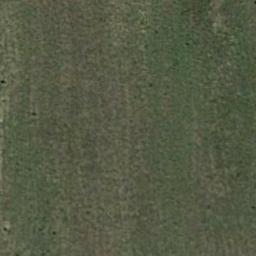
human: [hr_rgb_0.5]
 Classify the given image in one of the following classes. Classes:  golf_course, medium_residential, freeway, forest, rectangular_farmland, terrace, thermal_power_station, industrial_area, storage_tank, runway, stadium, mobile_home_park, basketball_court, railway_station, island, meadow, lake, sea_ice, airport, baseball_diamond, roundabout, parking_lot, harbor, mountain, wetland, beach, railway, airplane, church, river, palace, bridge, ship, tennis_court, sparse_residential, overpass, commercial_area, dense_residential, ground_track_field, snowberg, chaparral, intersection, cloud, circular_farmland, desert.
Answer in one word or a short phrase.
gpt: meadow